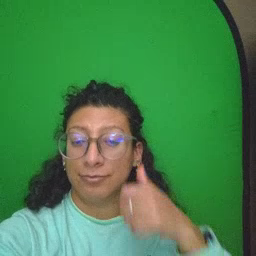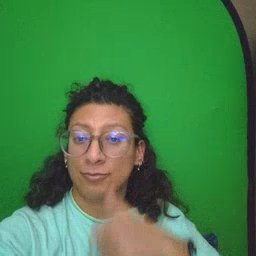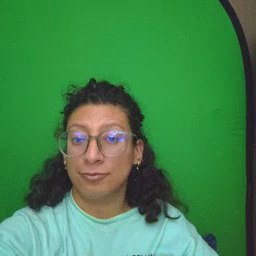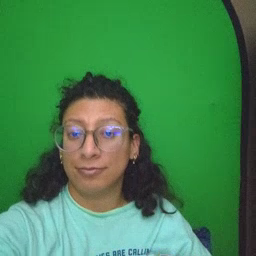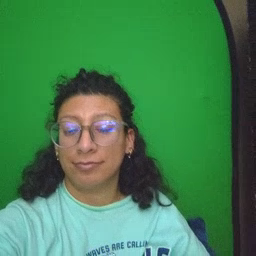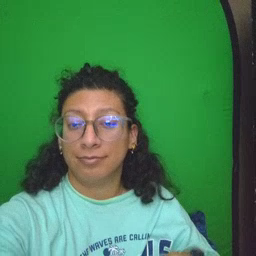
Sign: girl